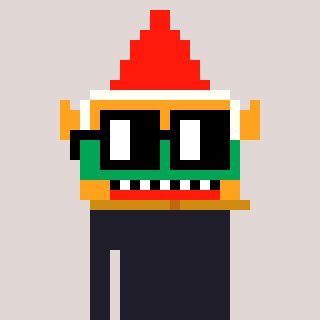
a pixel art character with square black glasses, a gnome-shaped head and a cold-colored body on a warm background